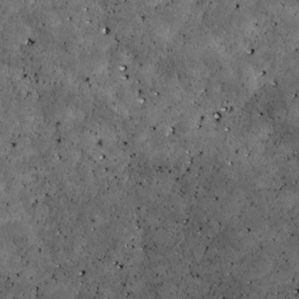
Label: non_frost